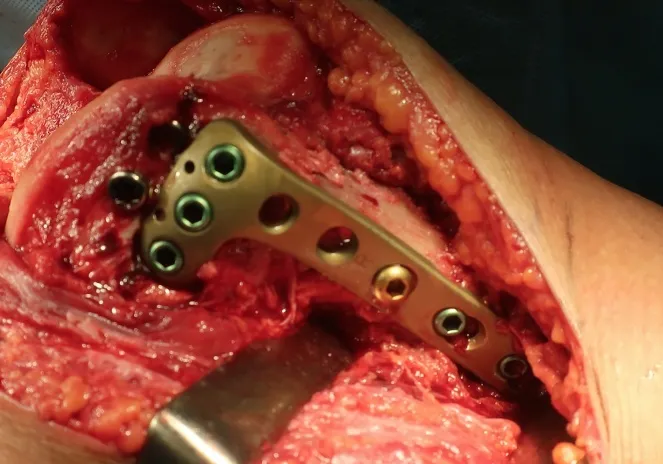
Proximal tibia plate (Depuy Synthes: LCP proximal tibial plate 4.5) was placed upside down and fixed with cortical and locking screws.
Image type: medical_photograph (other_medical_photograph)